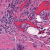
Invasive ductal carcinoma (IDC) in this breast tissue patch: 1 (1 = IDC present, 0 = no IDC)